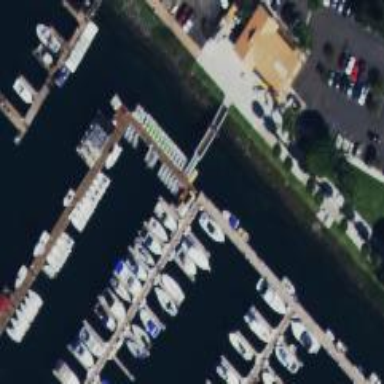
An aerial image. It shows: Pier with mooring facilities.